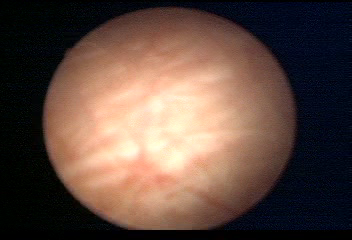
Modality: WLC
Class: Normal mucosa
Bladder cancer association: No